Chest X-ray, AP view. Patient: 50 years old, sex M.
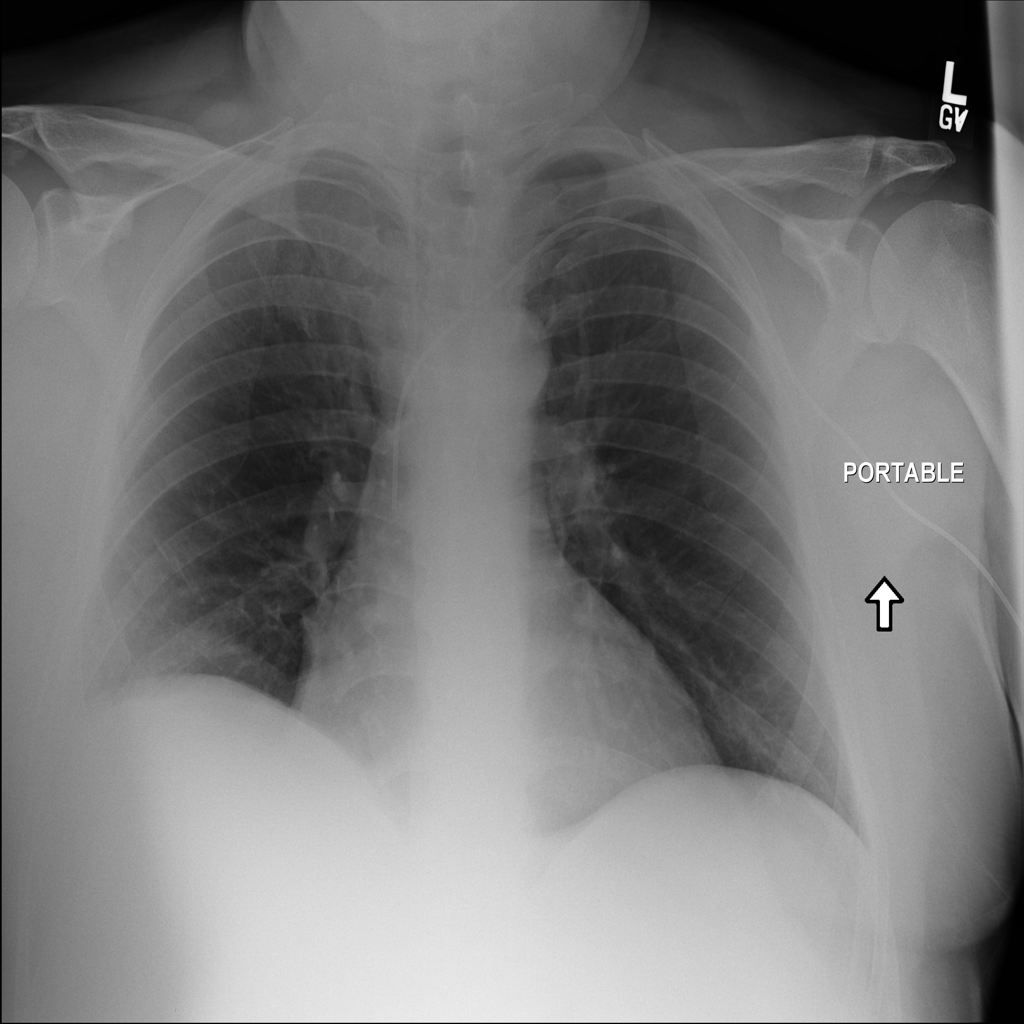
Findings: No Finding